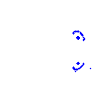
Particle: proton